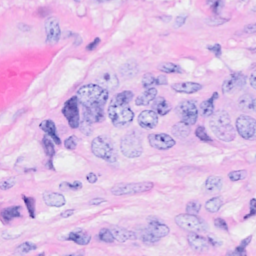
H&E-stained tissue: Breast